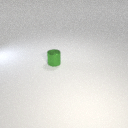
small green metal cylinder